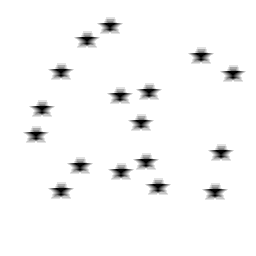
Squares: 0
Triangles: 0
Stars: 17
Total shapes: 17